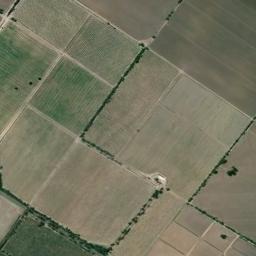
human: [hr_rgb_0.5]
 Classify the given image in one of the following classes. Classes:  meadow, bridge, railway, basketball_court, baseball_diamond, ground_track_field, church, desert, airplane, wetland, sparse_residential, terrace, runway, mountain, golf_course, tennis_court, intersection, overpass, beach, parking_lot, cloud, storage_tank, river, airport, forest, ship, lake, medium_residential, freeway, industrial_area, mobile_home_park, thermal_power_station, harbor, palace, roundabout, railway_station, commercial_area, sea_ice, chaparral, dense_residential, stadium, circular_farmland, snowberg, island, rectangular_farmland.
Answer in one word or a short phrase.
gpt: rectangular_farmland